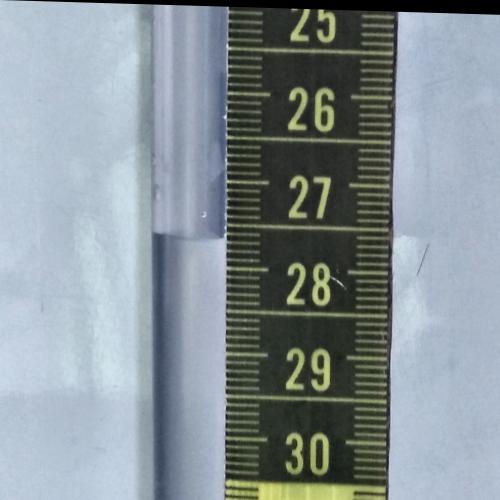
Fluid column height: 27.7 cm